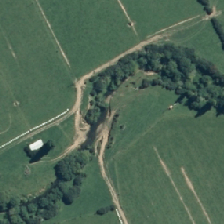
Land cover: deciduous_hardwood